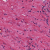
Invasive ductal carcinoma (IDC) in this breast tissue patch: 1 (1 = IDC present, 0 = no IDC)